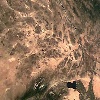
Label: land